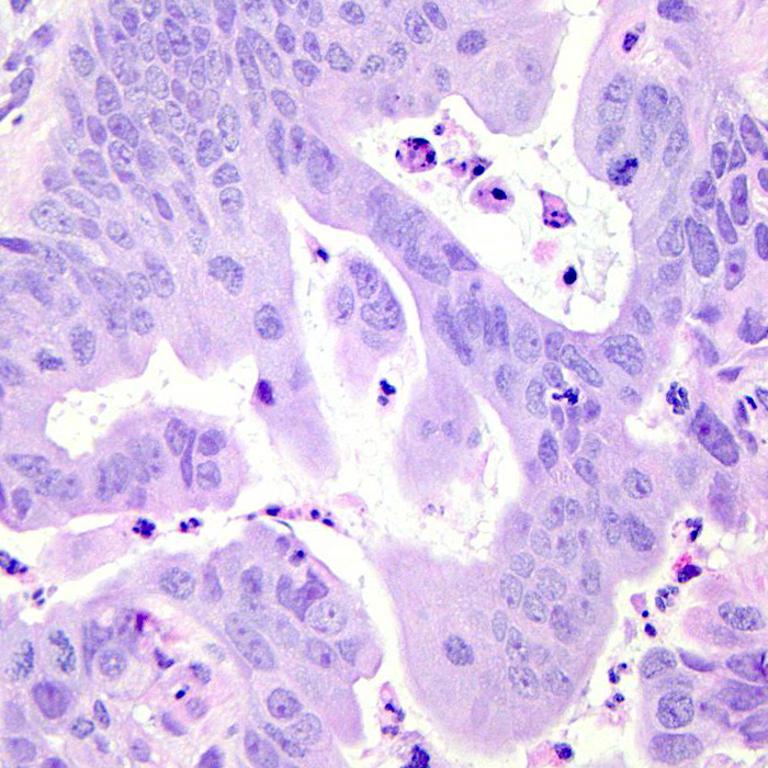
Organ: colon
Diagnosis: adenocarcinomas